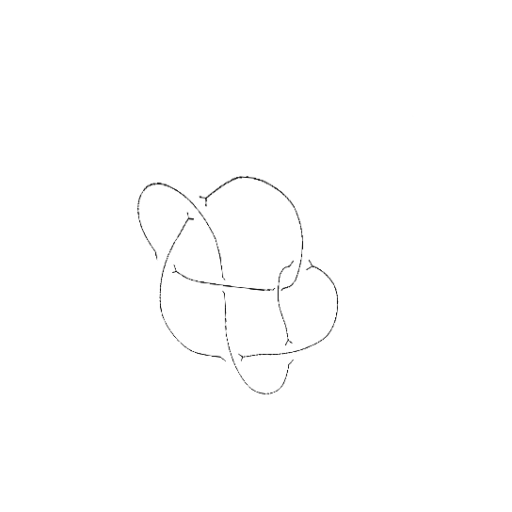
Crossing number: 7